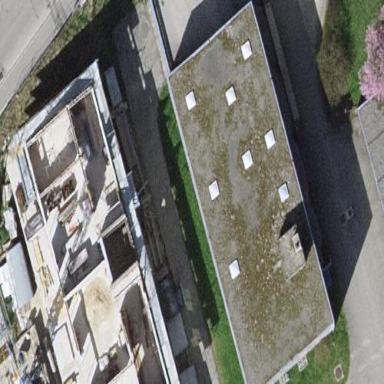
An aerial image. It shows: Industrial building.